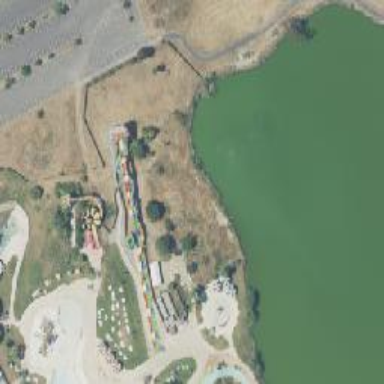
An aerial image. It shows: Water slide attraction.